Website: bh-photo
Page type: receipt
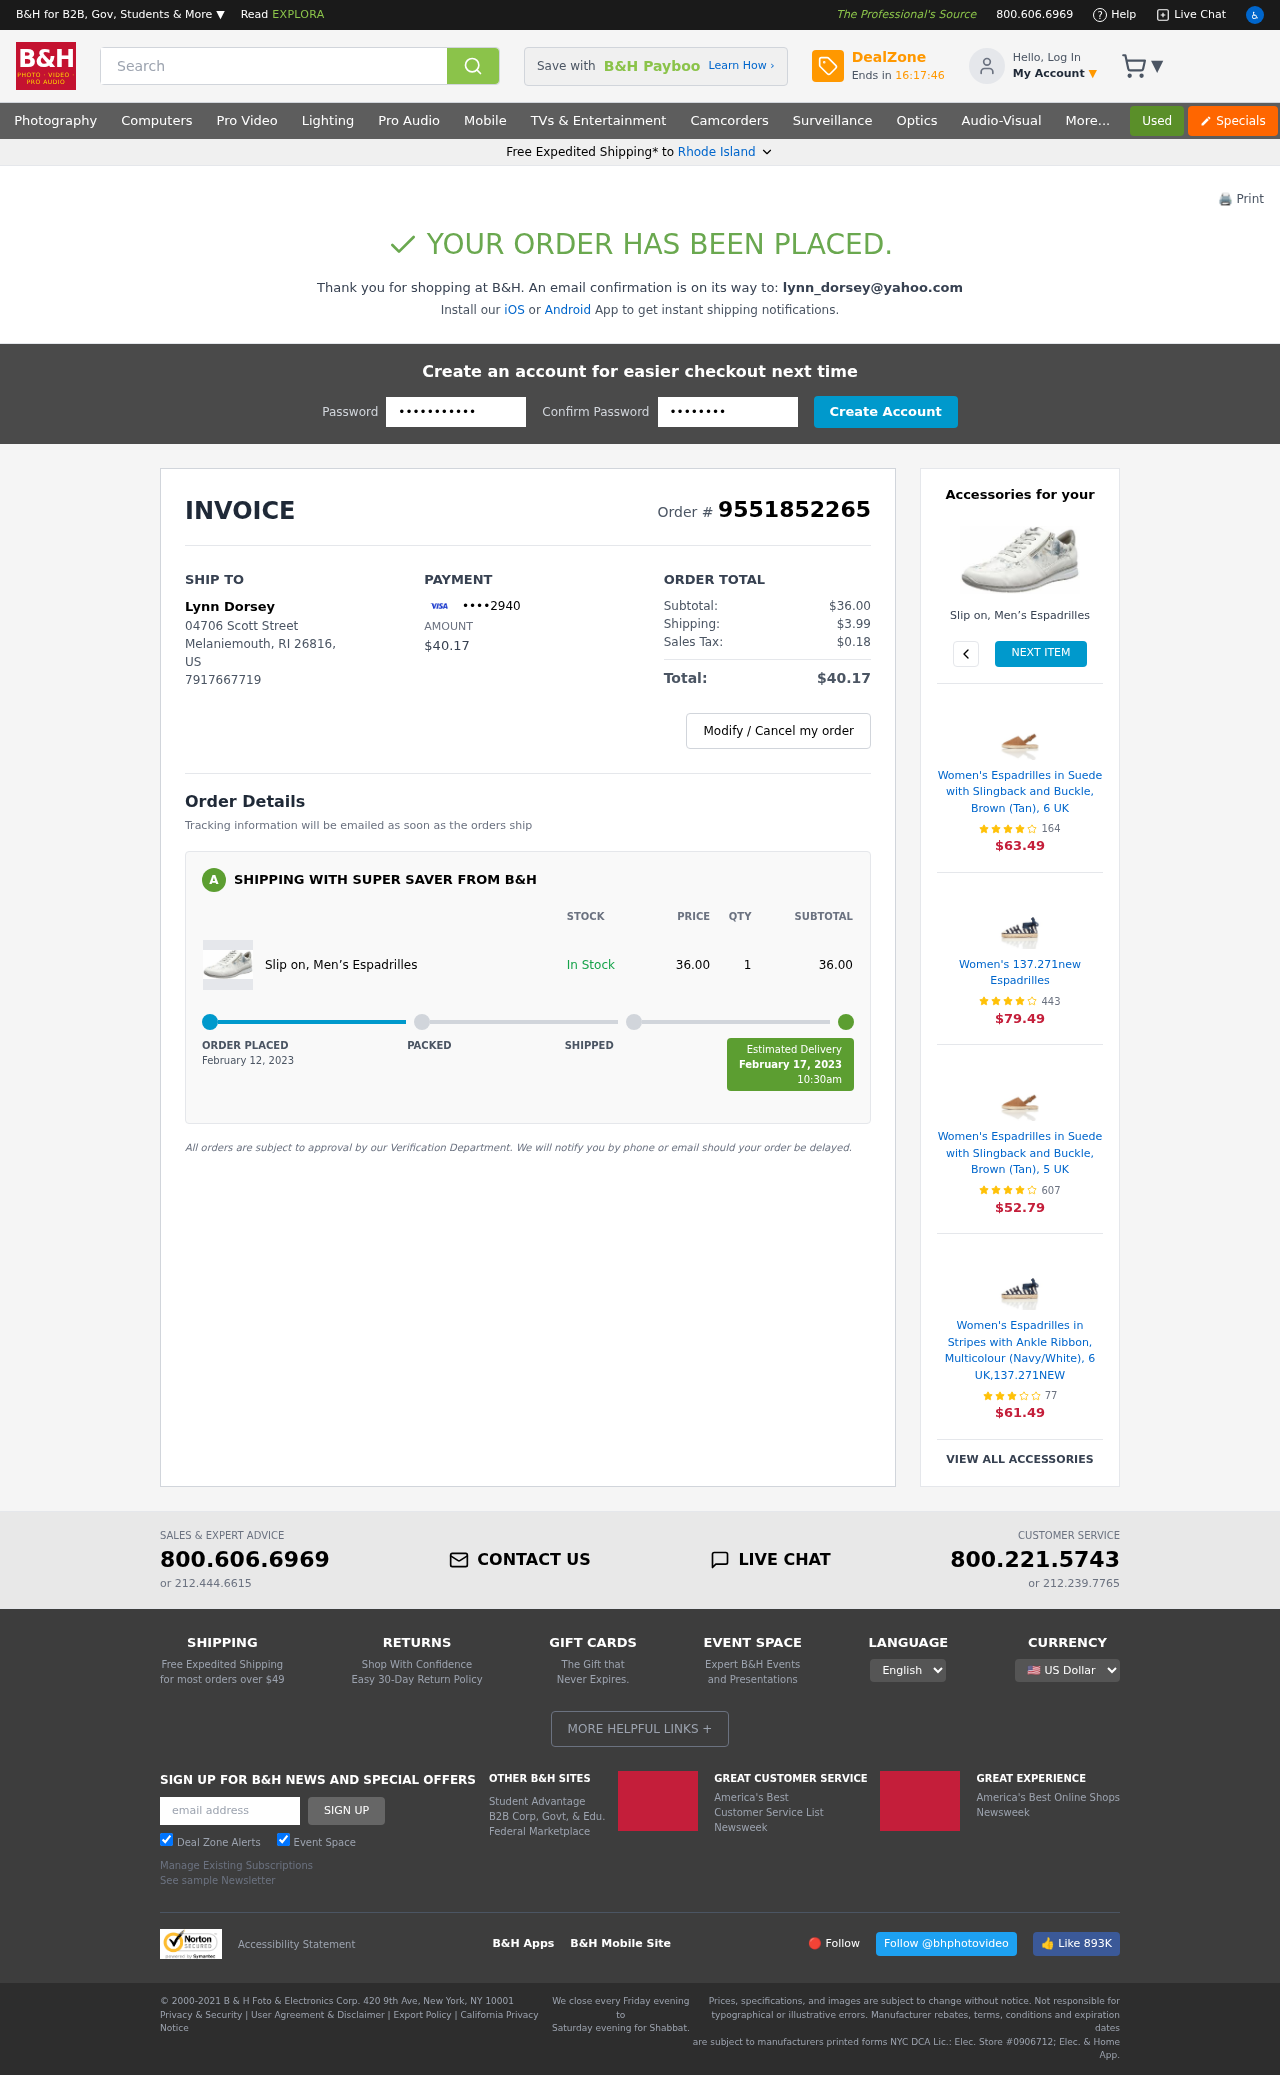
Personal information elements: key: PII_CARD_LAST4
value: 2940
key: PII_CITY
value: Melaniemouth
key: PII_EMAIL
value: lynn_dorsey@yahoo.com
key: PII_FULLNAME
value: Lynn Dorsey
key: PII_PHONE
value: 7917667719
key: PII_POSTCODE
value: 26816
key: PII_STATE
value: Rhode Island
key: PII_STATE_ABBR
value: RI
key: PII_STREET
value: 04706 Scott Street
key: PII_COUNTRY_CODE
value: US
Product elements: key: PRODUCT1_NAME
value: Slip on, Men’s Espadrilles
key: PRODUCT1_PRICE
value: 36
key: PRODUCT1_QUANTITY
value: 1
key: PRODUCT1_NAME2
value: Slip on, Men’s Espadrilles
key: PRODUCT2_NAME
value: Women's Espadrilles in Suede with Slingback and Buckle, Brown (Tan), 6 UK
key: PRODUCT2_NUM_RATINGS
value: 164
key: PRODUCT2_PRICE
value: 63.49
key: PRODUCT3_NAME
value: Women's 137.271new Espadrilles
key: PRODUCT3_NUM_RATINGS
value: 443
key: PRODUCT3_PRICE
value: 79.49
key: PRODUCT4_NAME
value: Women's Espadrilles in Suede with Slingback and Buckle, Brown (Tan), 5 UK
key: PRODUCT4_NUM_RATINGS
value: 607
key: PRODUCT4_PRICE
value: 52.79
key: PRODUCT5_NAME
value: Women's Espadrilles in Stripes with Ankle Ribbon, Multicolour (Navy/White), 6 UK,137.271NEW
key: PRODUCT5_NUM_RATINGS
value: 77
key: PRODUCT5_PRICE
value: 61.49
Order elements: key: ORDER_ID
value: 9551852265
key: ORDER_TOTAL
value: $40.17
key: ORDER_SUBTOTAL
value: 36.00
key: ORDER_SUBTOTAL
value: $36.00
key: ORDER_SHIPPING_COST
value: $3.99
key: ORDER_TAX
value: $0.18
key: ORDER_DATE
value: February 12, 2023
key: ORDER_DELIVERY_DATE
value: February 17, 2023
Search elements: key: HEADER_SEARCH
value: Search